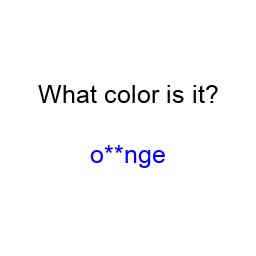
Color: blue
Color name shown: orange
Background color: white
Question text color: black